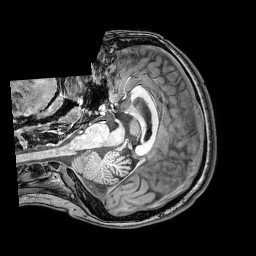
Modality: T1w
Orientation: axial
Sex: female
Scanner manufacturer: philips
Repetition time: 0.008189 s
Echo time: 0.00375 s